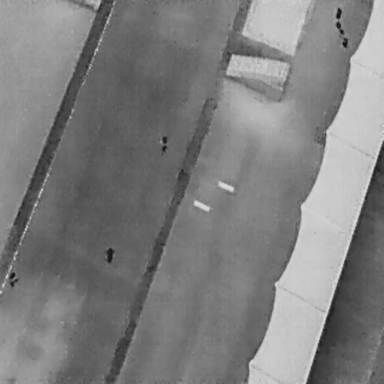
There are three People in the infrared image.